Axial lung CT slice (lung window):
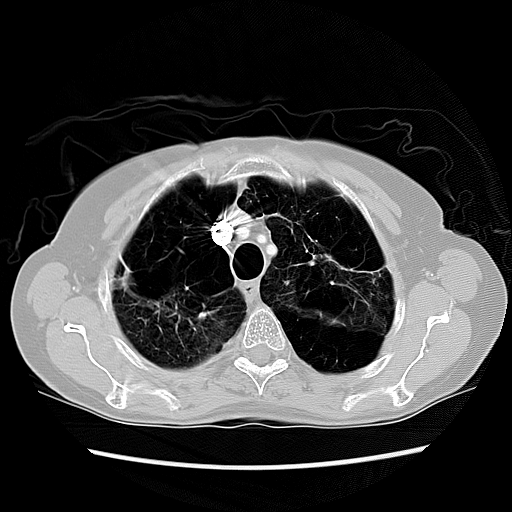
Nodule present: yes
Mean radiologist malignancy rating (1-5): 3